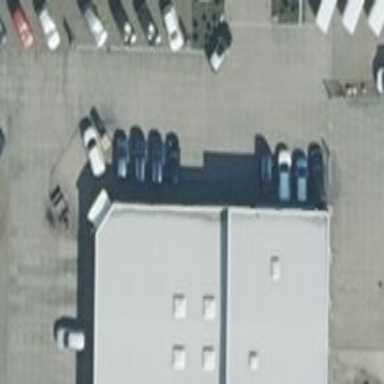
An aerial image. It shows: Commercial area with car shop.